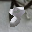
Label: 8